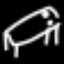
Label: bed